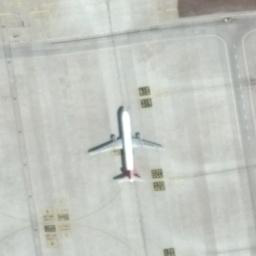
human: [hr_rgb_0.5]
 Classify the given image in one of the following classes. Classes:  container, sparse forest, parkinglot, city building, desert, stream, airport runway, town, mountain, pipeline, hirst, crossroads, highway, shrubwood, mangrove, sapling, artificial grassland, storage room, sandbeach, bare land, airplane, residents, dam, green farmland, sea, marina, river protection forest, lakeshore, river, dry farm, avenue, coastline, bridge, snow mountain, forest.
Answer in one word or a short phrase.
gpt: airplane